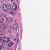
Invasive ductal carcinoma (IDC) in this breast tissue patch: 0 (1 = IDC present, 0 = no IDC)